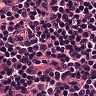
Metastatic tissue present: no